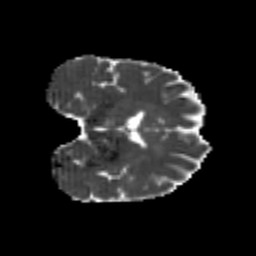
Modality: MD
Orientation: coronal
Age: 26
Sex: female
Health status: healthy
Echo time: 0.074 s